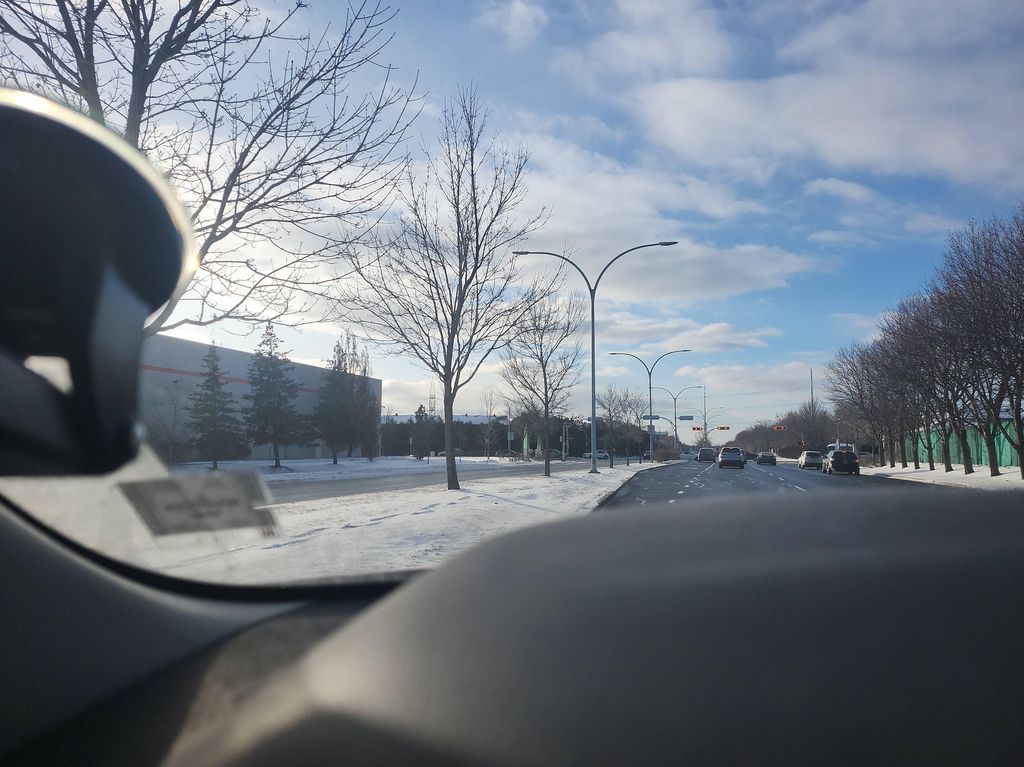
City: montreal